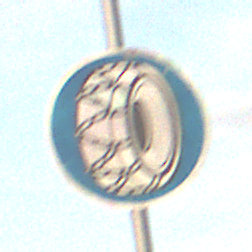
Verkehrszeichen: SchneekettenVorgeschrieben
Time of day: SunriseSunset
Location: Outdoor (Nature)
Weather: PartlyCloudy
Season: NotSpecified
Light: Natural